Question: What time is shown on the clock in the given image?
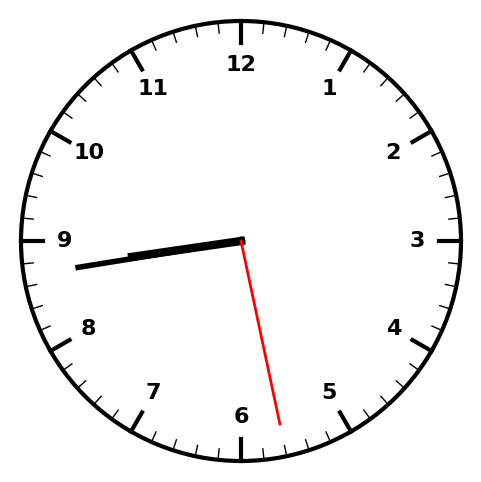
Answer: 08:43:28